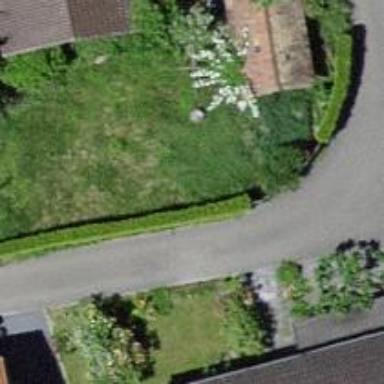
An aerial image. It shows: Hedge acting as barrier.